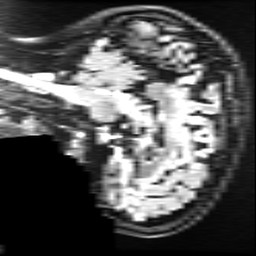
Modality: FLAIR
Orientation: sagittal
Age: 29
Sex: female
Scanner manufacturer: ge
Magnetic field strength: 3 T
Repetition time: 11 s
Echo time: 0.1497 s